The image is an STFT spectrogram (time versus frequency) of a rolling-element bearing's vibration signal. What is the most likely bearing condition (normal, inner_race, outer_race, ball)?
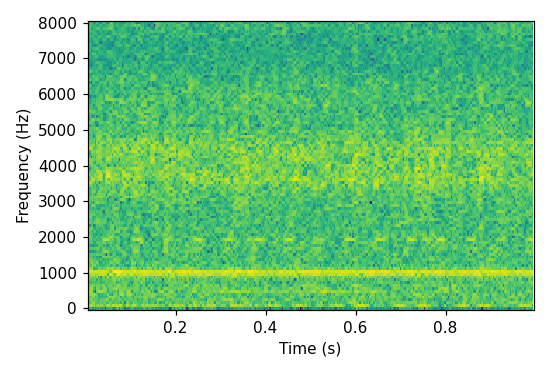
Answer: normal